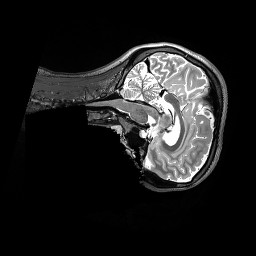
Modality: T2w
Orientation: sagittal
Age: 24
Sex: female
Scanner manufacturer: siemens
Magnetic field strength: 3 T
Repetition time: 3.2 s
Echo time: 0.562 s